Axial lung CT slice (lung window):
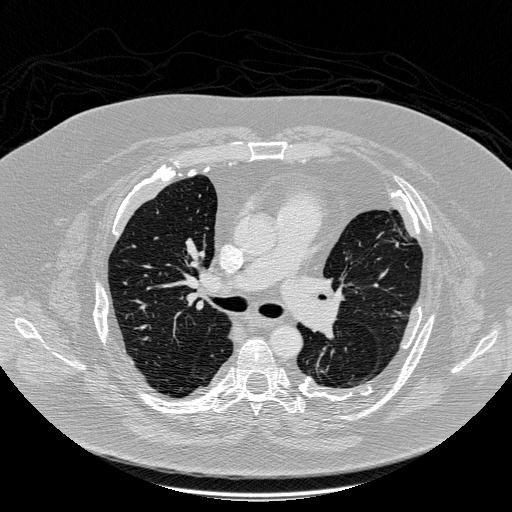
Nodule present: no